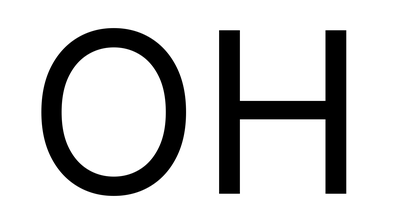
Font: Inter_Regular